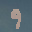
Label: 9